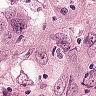
Metastatic tissue present: yes